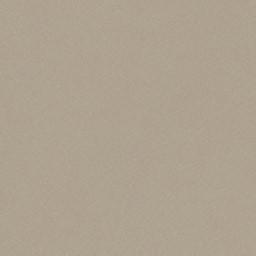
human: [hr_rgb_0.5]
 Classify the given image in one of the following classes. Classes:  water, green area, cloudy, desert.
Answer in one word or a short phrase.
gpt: desert